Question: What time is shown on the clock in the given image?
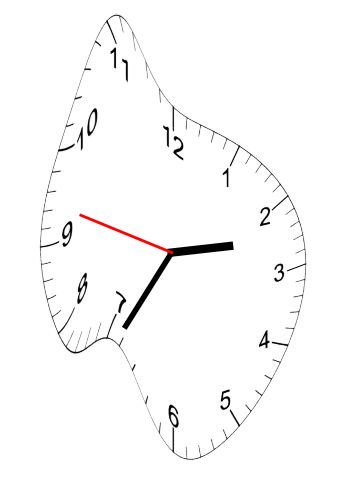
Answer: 02:34:47